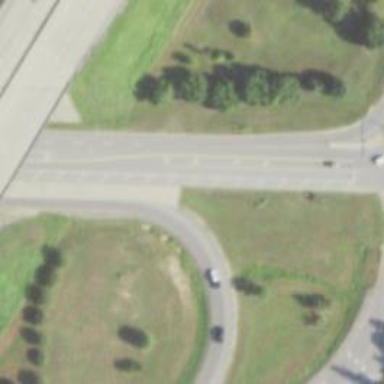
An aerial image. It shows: Secondary link road with asphalt surface.